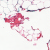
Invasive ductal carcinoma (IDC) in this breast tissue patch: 0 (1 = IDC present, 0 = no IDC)